Question: I'm trying to replicate this <URL> with Haxe and HaxeUI.
When i compile the project everything seems fine but when i try to execute the swf from browser i have an error like: 'Cannot access a property or method of a null object reference' referred to 'processXmlResource' (in the root folder i have the main.hx and in a subfolder the xml).
Below is the screenshot of the error i get:
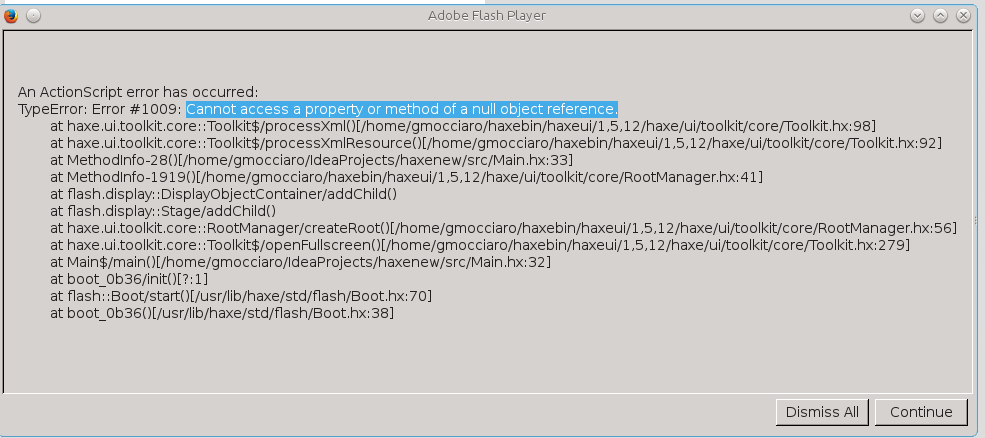
Answer: Have you modified your applications 'application.xml' (or 'project.xml') to find the asset in your project root? Or put all your assets in an 'assets' sub folder and let then reference that from you 'application.xml'?
Basically it seems it is not finding your xml resource. This sample might be a good example of a basic project setup: <URL>